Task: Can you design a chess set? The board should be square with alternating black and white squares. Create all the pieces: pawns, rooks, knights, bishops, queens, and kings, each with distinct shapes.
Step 205:
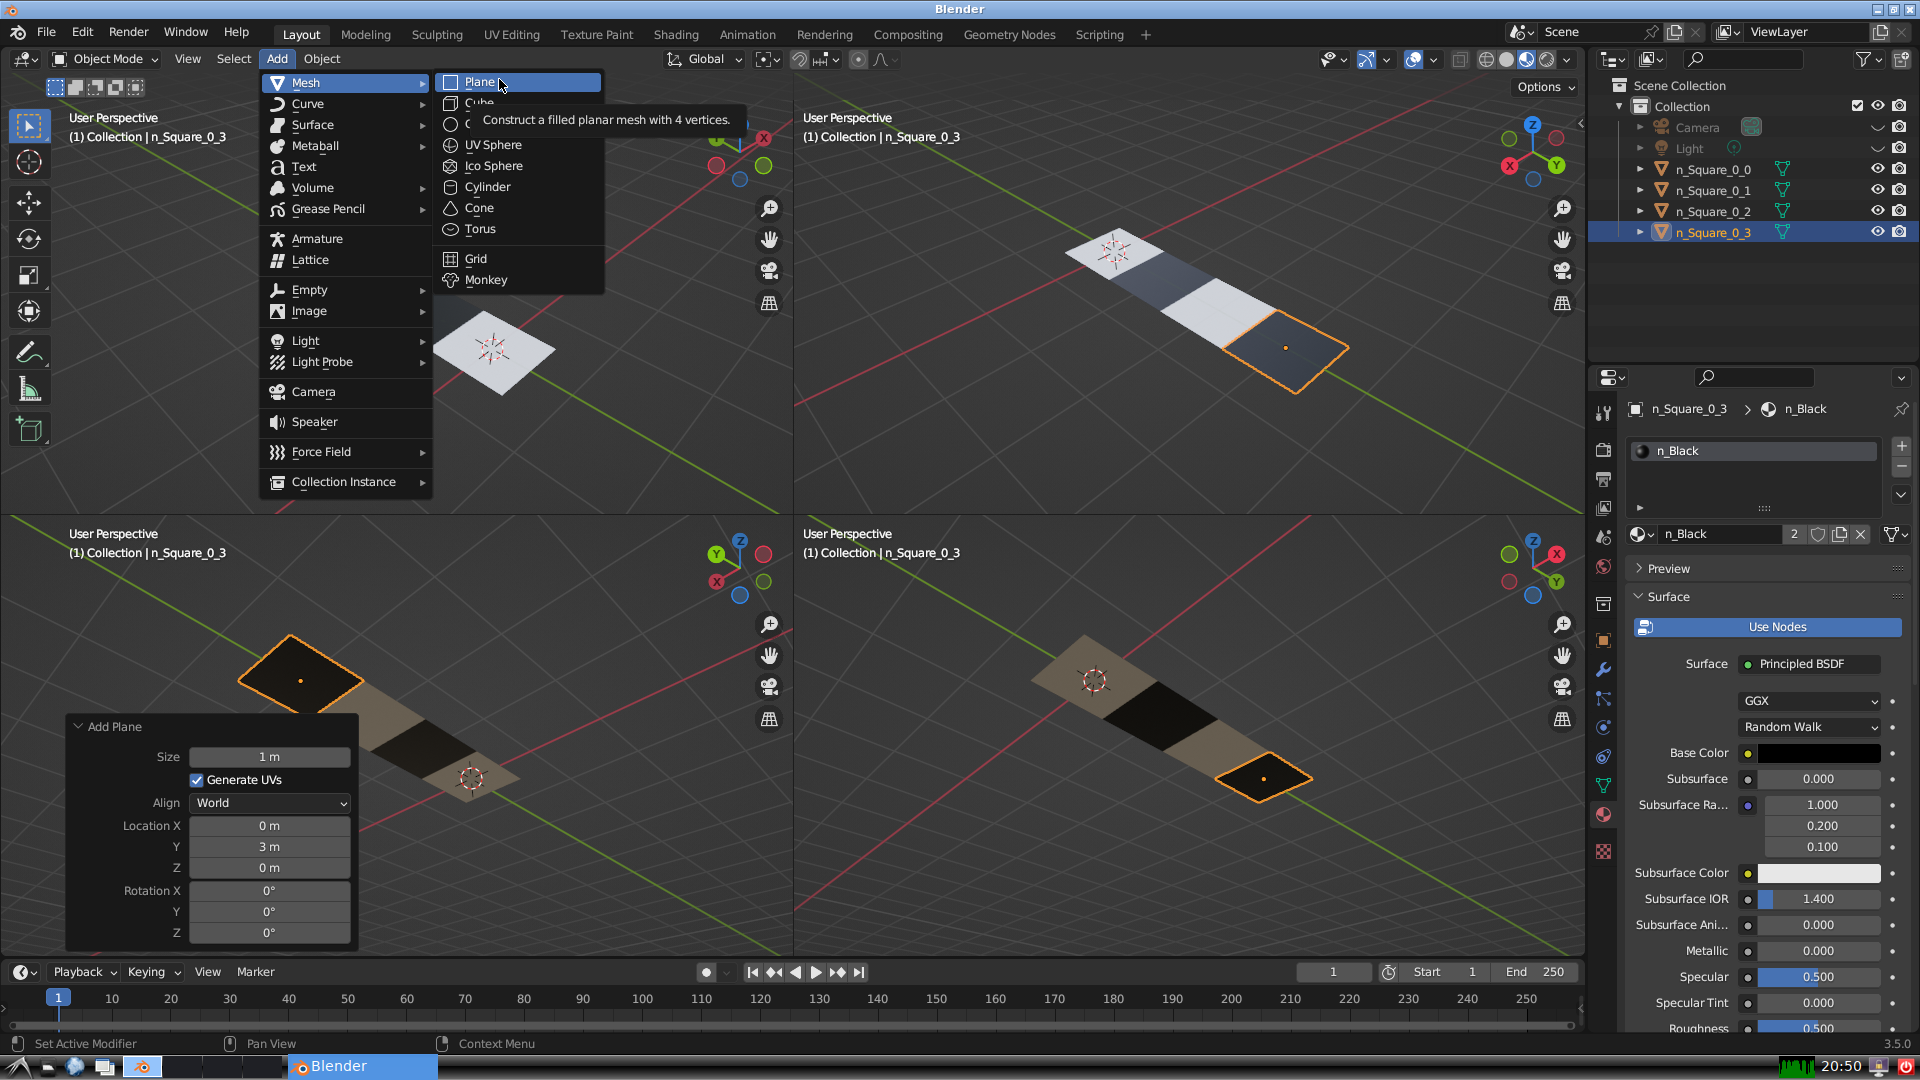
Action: click: no